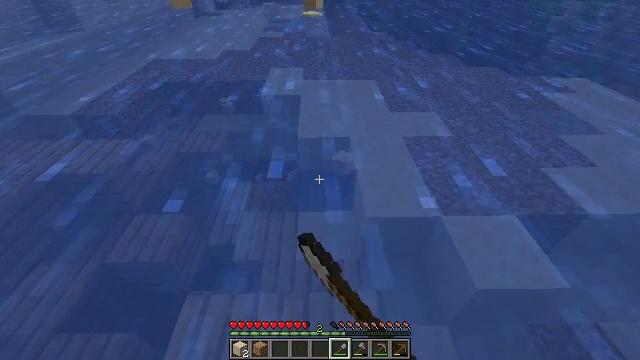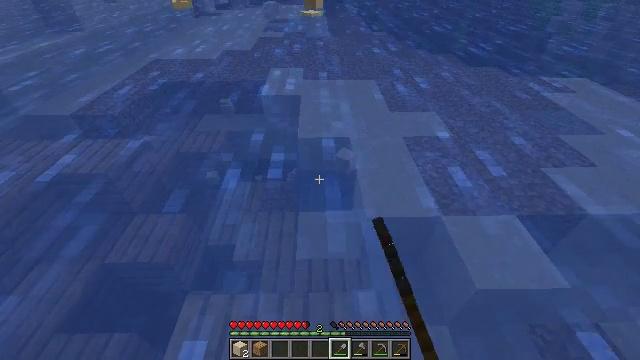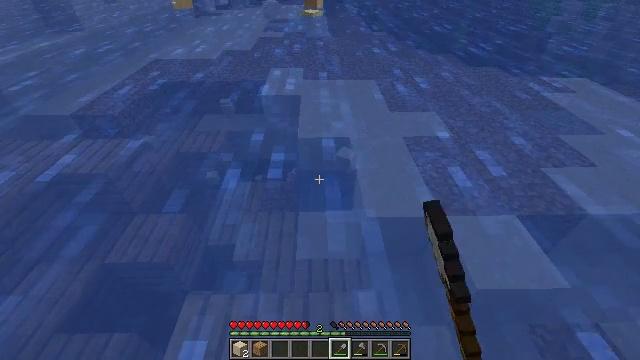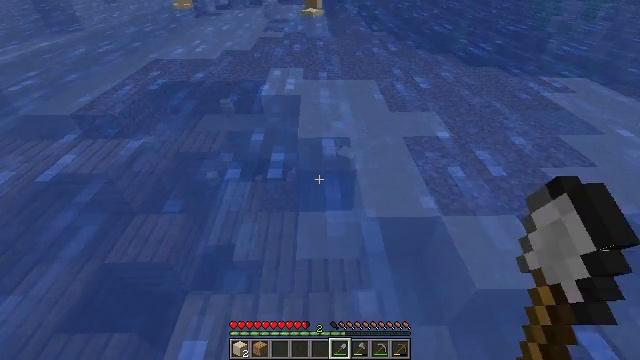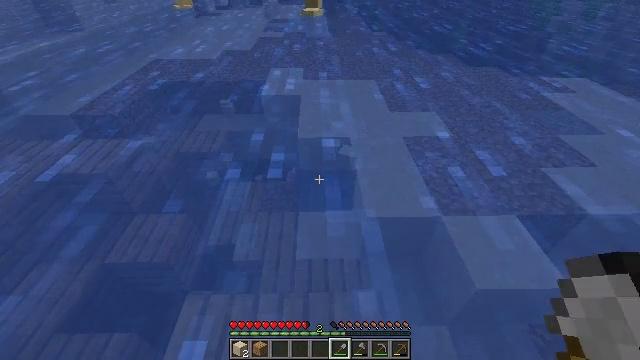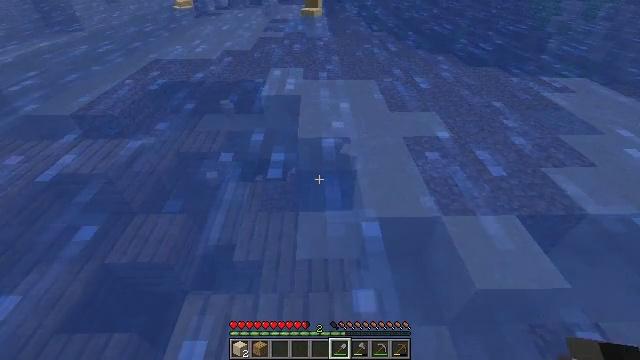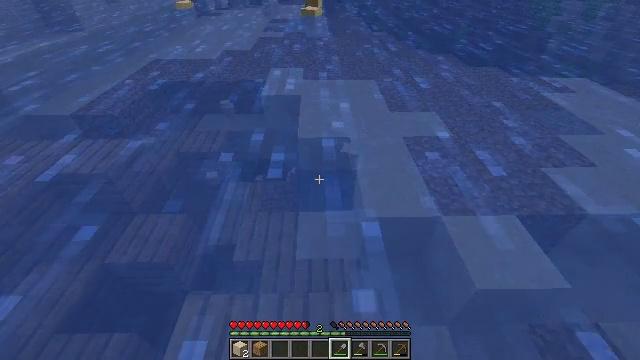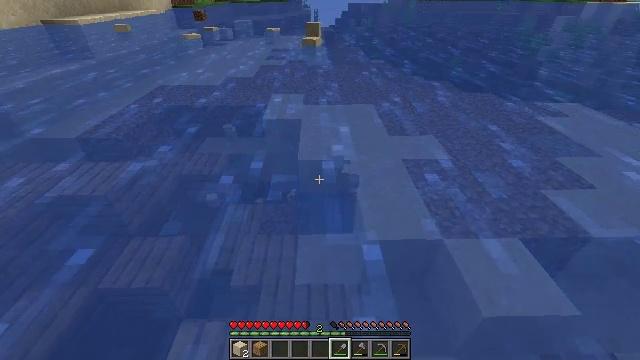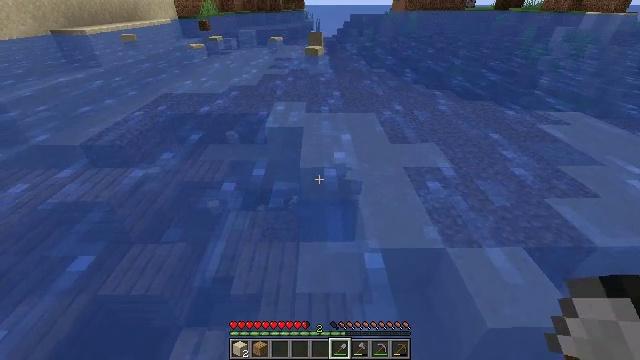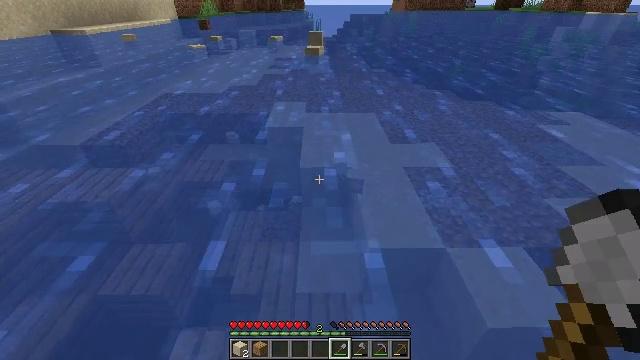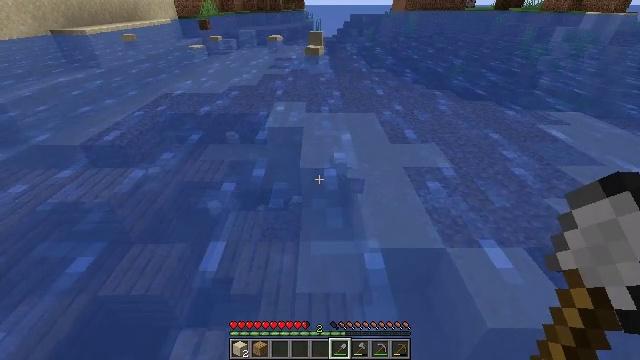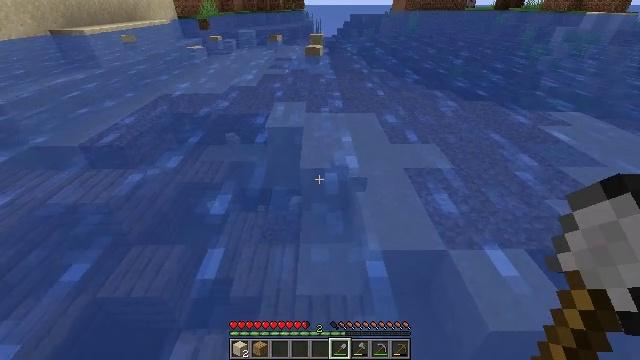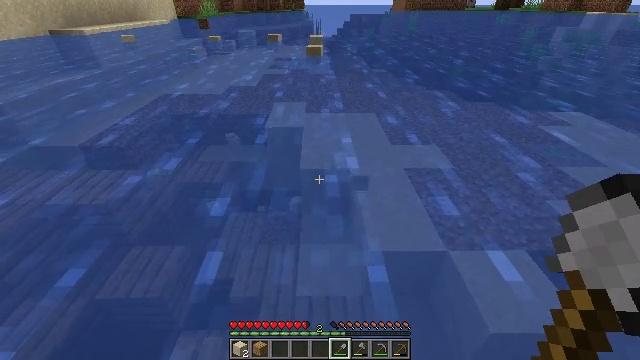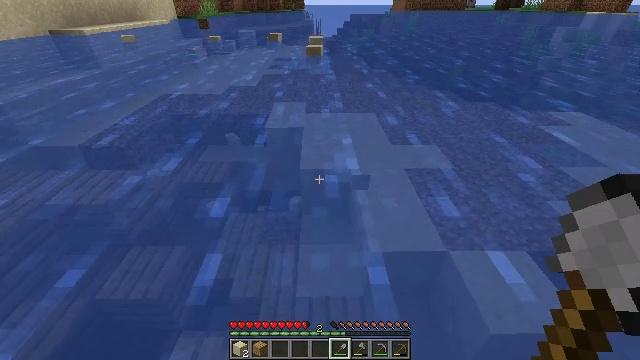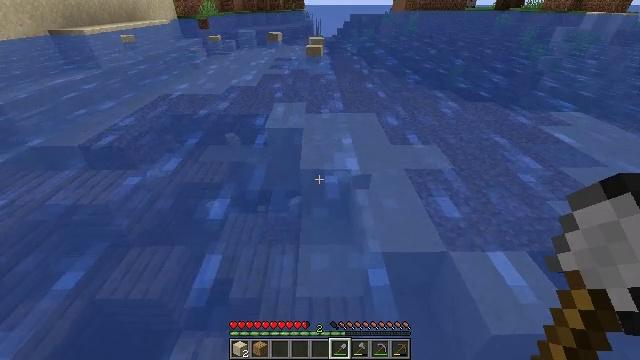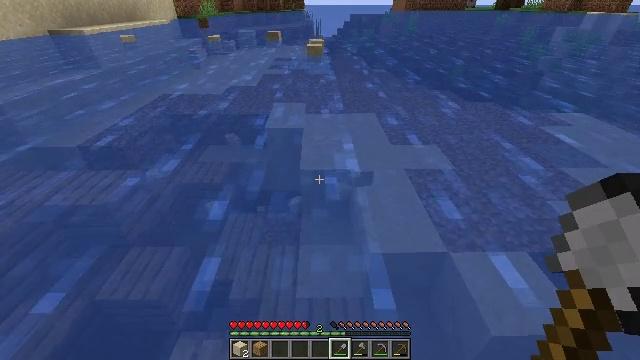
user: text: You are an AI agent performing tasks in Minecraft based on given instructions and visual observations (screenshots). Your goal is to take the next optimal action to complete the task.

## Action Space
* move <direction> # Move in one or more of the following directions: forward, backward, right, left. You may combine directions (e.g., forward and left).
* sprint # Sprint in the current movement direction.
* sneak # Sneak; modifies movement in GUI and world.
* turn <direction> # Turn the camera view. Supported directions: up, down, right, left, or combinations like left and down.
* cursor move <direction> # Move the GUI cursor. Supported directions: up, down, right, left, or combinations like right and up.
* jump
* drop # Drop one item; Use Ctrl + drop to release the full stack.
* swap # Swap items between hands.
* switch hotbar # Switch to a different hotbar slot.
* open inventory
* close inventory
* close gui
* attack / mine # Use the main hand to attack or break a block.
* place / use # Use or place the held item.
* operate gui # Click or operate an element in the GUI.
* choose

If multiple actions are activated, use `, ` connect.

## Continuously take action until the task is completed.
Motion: motion action
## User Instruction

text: Mine sand by the water.
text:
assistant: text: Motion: attack / mine
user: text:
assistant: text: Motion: attack / mine
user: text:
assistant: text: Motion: attack / mine
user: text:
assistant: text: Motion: attack / mine
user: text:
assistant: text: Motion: attack / mine
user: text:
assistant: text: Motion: attack / mine
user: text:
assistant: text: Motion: turn up, attack / mine
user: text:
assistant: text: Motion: turn up, attack / mine
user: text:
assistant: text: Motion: attack / mine
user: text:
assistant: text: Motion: move forward, attack / mine
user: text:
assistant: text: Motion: attack / mine
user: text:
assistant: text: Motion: attack / mine
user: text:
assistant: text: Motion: attack / mine
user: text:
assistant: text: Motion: attack / mine
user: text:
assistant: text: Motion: attack / mine
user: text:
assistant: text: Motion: attack / mine
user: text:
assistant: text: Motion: attack / mine
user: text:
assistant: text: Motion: turn left and down, attack / mine
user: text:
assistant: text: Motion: turn left and down, attack / mine
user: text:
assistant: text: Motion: attack / mine
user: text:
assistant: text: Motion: attack / mine
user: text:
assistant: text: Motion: attack / mine
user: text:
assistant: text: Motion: attack / mine
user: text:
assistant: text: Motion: attack / mine
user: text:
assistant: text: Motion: turn right, attack / mine
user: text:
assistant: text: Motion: turn right and down, attack / mine
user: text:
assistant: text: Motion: attack / mine
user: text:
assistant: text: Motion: attack / mine
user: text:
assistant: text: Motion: turn right, attack / mine
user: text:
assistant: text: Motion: turn right, attack / mine